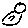
Label: bird